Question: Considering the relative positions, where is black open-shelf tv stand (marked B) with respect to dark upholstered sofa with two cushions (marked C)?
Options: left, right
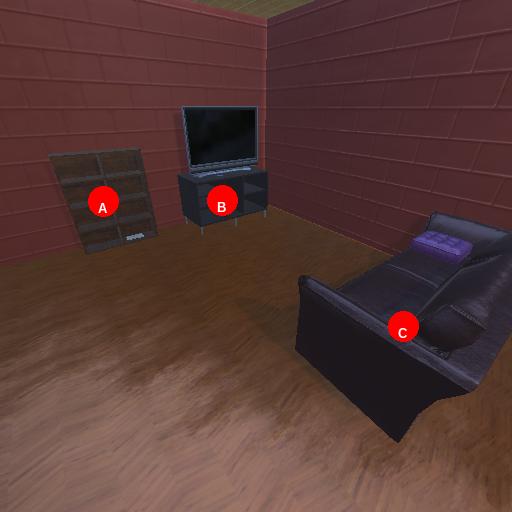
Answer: left